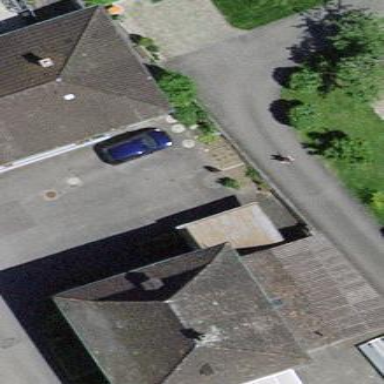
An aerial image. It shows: Detached building.